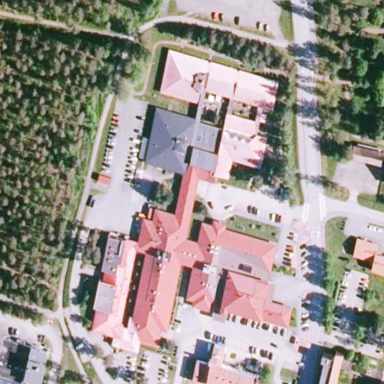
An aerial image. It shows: Healthcare facility identified as hospital.